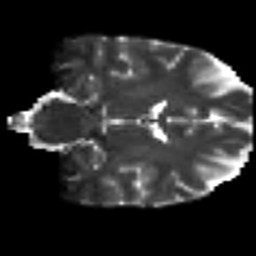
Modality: T2w
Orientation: coronal
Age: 46
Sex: male
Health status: ill
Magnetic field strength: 3 T
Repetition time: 9 s
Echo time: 0.093 s